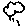
Label: cloud